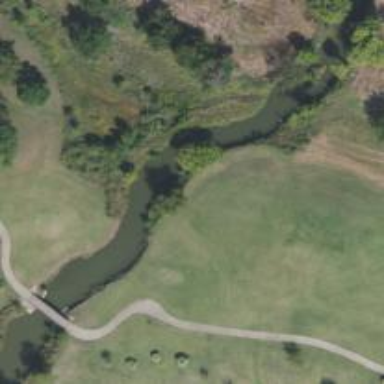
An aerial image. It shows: Golf hole.